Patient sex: M
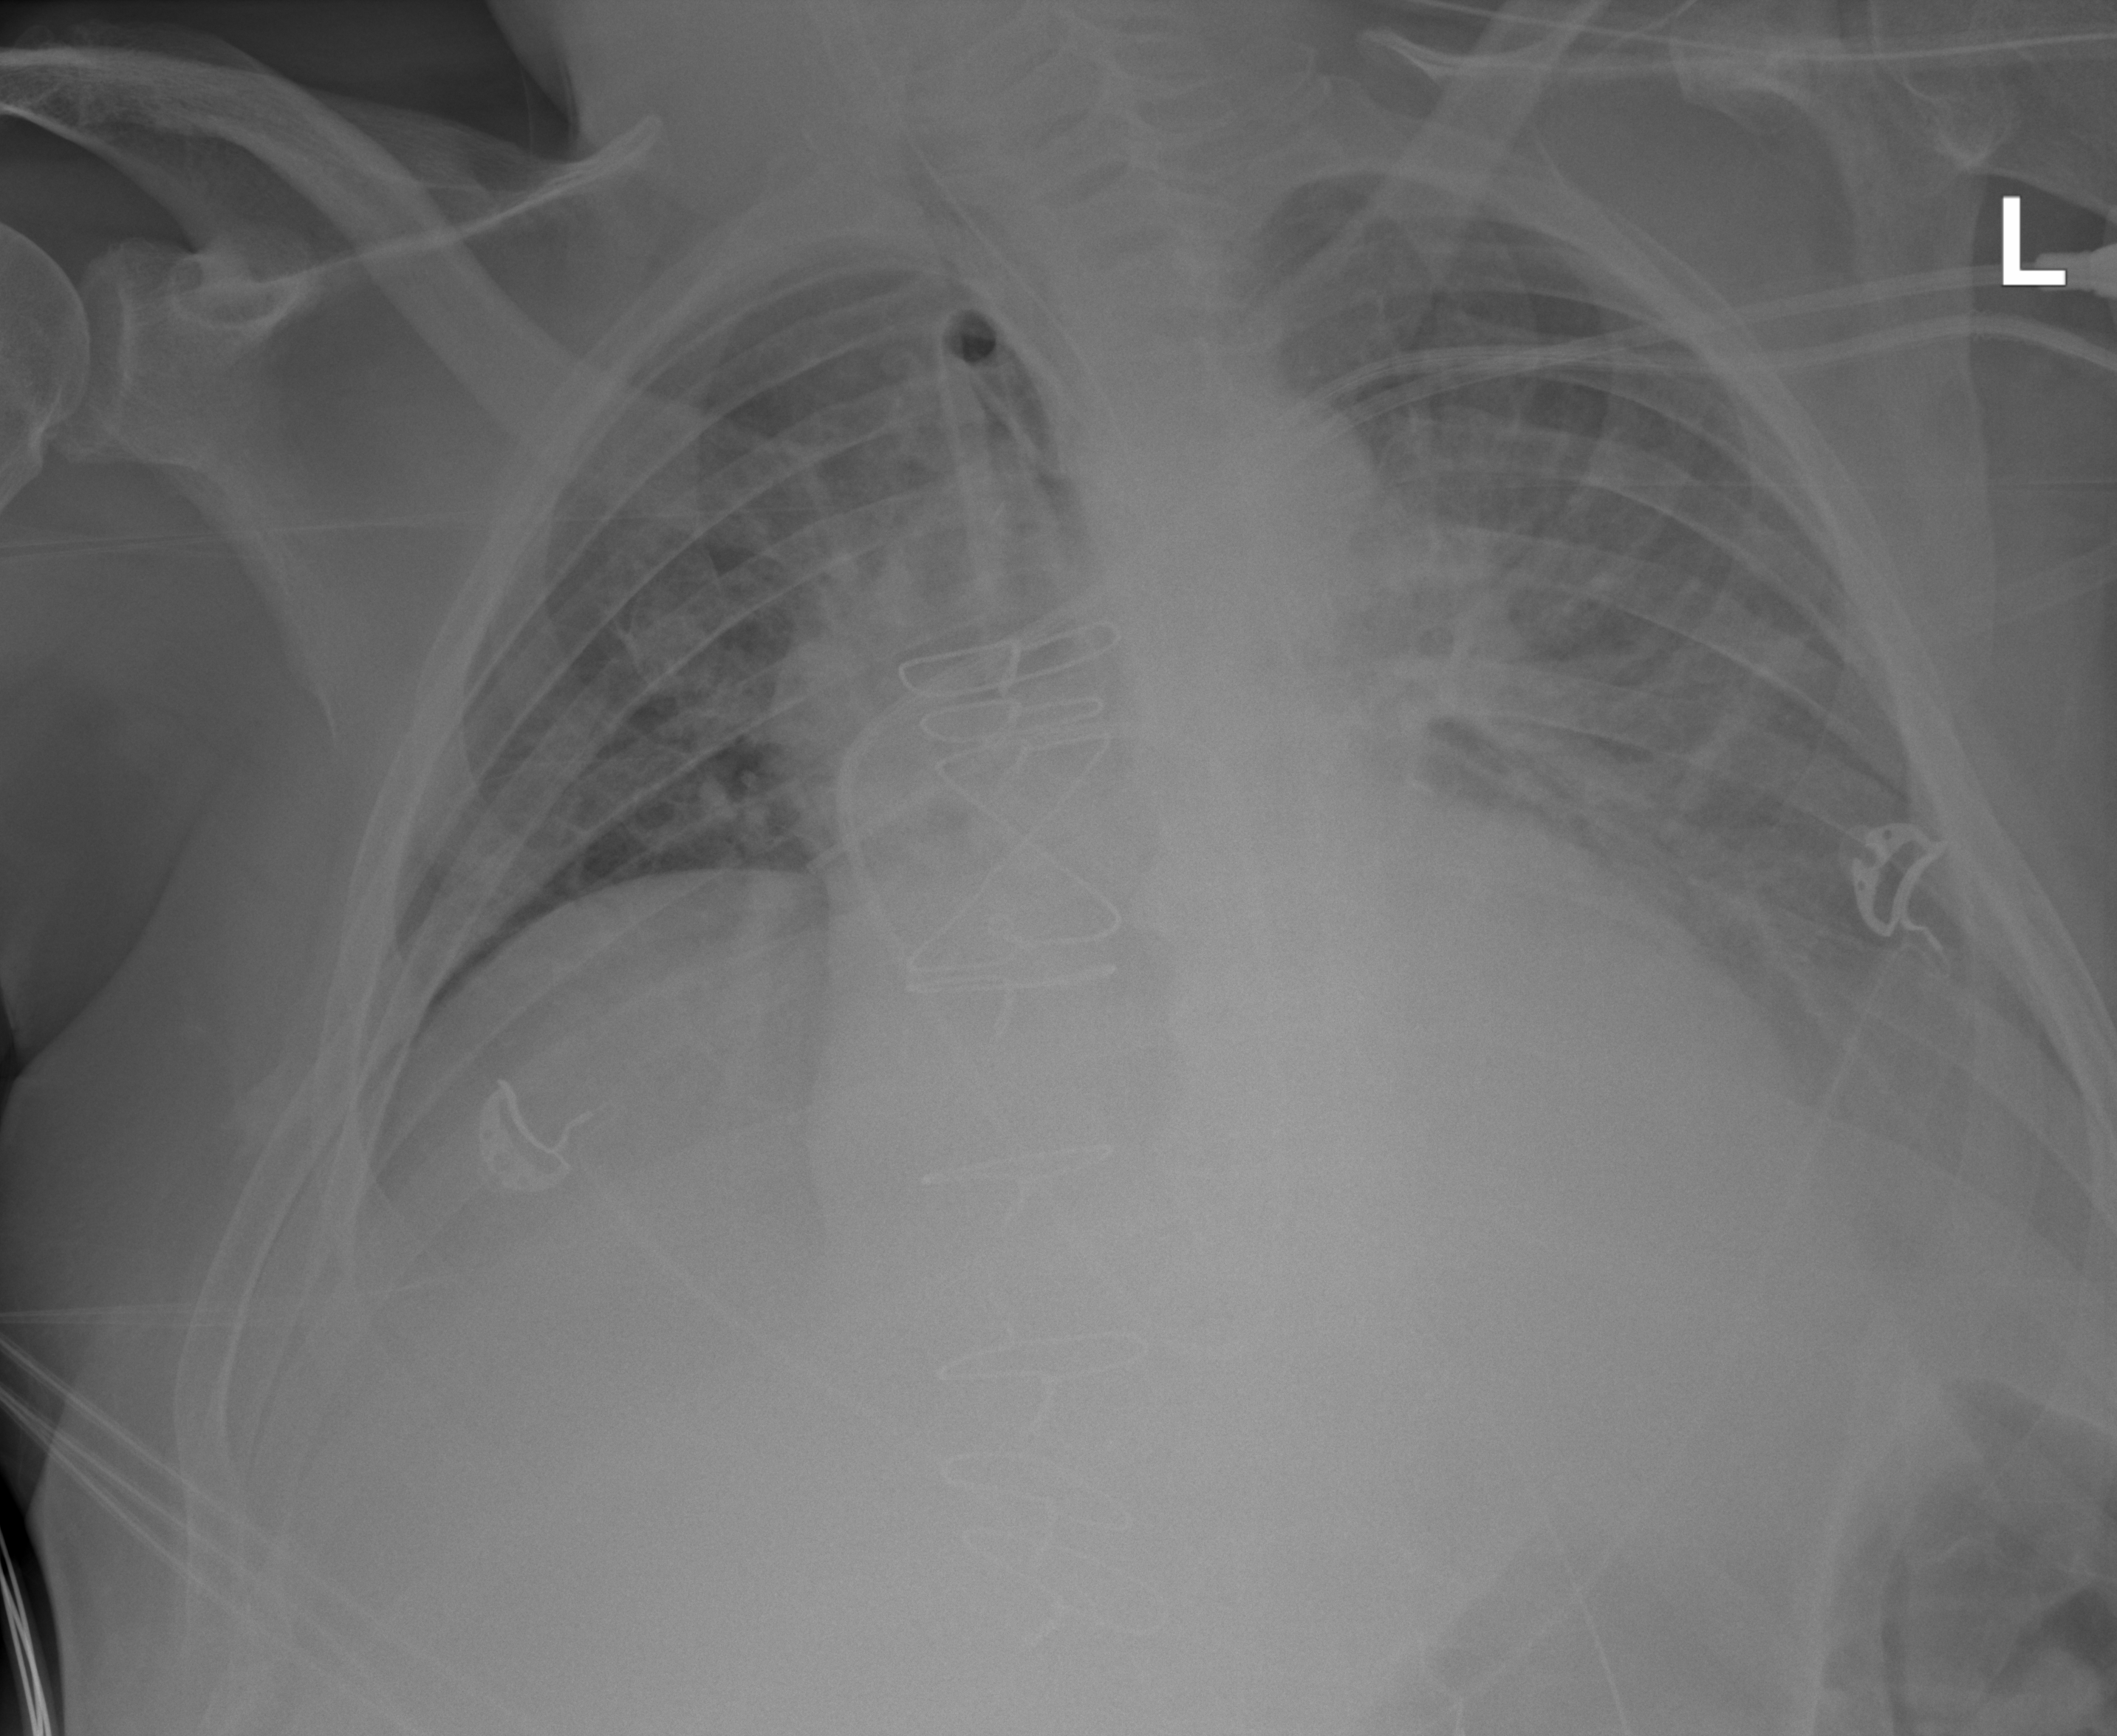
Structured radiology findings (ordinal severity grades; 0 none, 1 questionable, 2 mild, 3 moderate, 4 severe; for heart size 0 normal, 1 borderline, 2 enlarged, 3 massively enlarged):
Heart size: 3
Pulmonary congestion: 3
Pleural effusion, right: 0
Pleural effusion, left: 3
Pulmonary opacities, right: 0
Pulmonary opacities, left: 0
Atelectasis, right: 2
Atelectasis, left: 3